Field crop: maize
Growth stage: 1
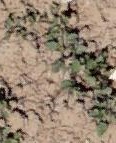
Species: convolvulus